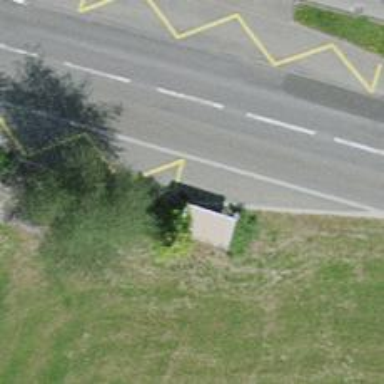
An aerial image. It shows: Platform for public transport with shelter.